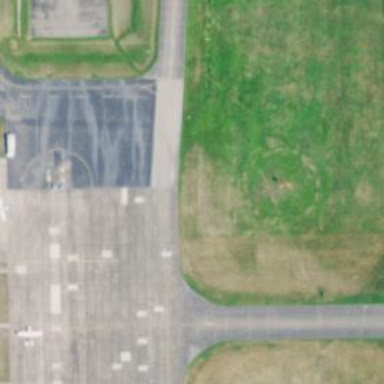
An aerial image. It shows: Apron at the airport.